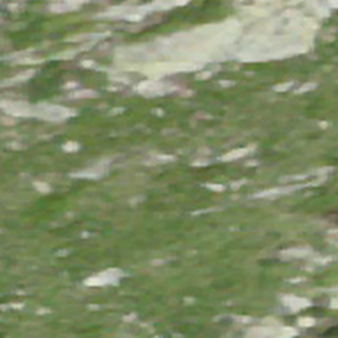
Label: other